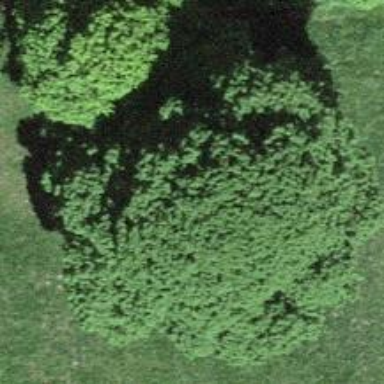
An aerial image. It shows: Deciduous broadleaved tree.